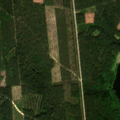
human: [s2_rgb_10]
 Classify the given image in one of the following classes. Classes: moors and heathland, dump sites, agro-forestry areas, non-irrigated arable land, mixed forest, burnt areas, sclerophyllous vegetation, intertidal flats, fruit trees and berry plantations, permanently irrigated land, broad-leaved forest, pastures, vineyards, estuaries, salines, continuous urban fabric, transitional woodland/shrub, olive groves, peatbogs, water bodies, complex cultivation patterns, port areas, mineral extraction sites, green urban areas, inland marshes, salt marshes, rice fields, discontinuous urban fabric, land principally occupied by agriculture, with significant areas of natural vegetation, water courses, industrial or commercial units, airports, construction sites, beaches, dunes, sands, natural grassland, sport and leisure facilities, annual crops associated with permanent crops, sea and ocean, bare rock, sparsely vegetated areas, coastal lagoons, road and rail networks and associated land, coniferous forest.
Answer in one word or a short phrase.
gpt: land principally occupied by agriculture, with significant areas of natural vegetation, coniferous forest, mixed forest, transitional woodland/shrub, water bodies